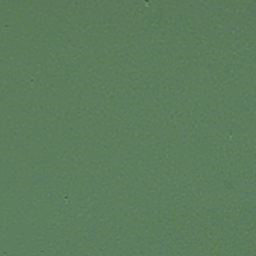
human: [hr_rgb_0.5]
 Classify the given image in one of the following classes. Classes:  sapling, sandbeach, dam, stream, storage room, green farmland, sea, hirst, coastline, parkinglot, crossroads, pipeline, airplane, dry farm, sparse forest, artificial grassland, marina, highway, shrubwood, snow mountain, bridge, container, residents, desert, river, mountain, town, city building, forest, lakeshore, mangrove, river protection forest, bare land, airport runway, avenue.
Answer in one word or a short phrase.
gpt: sea